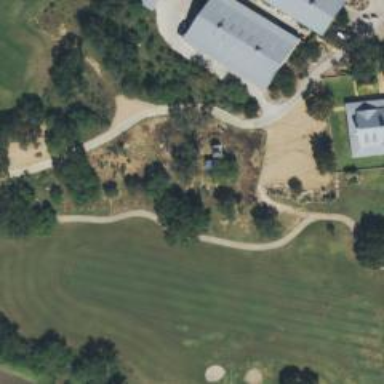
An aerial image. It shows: Path for golf carts.